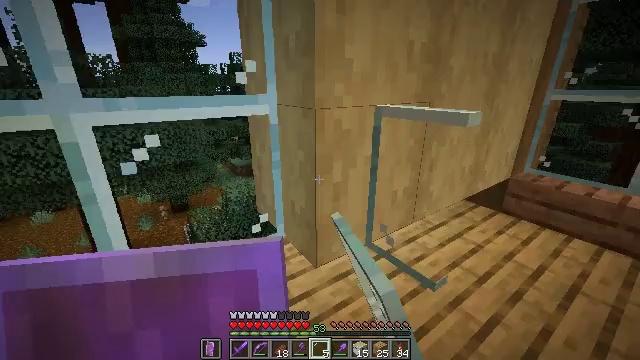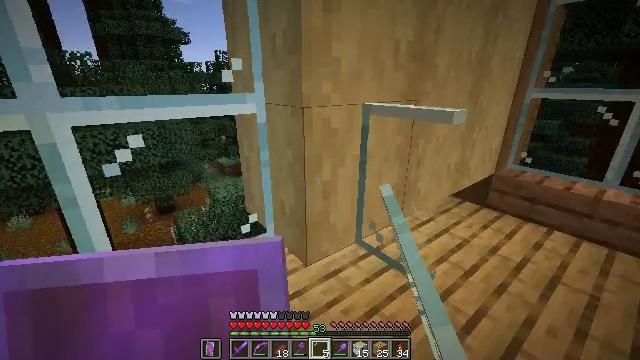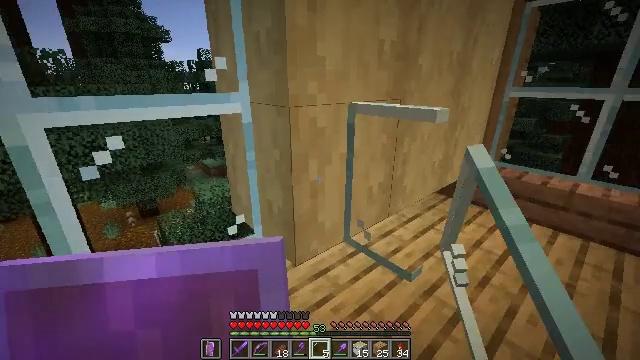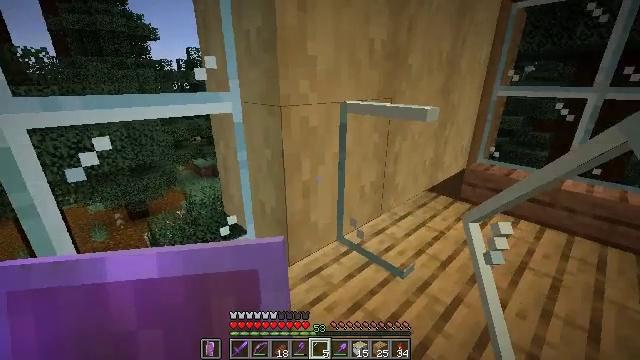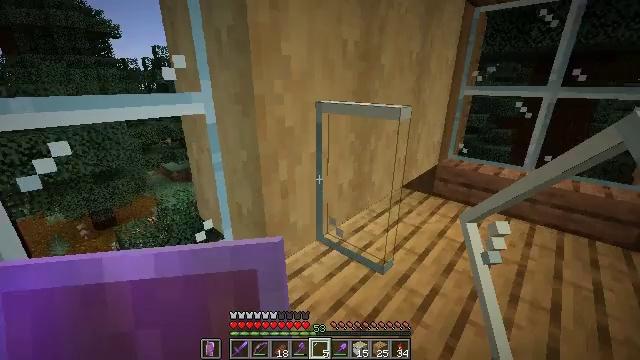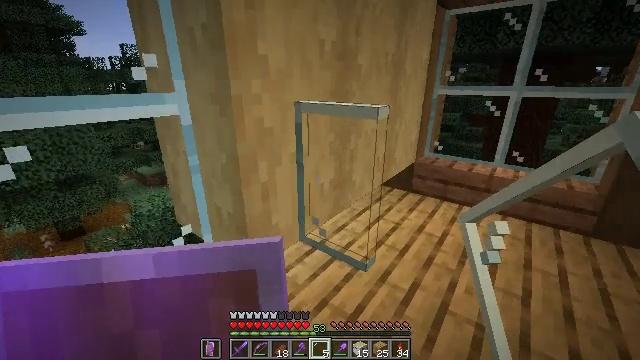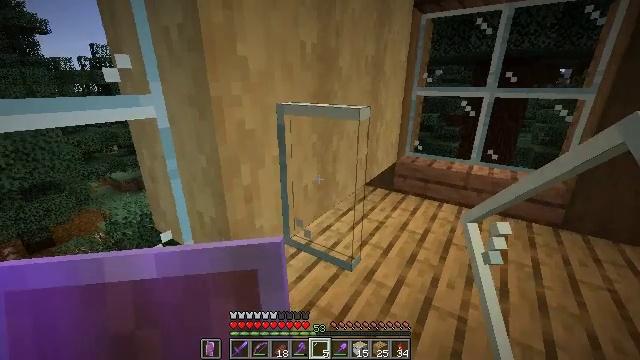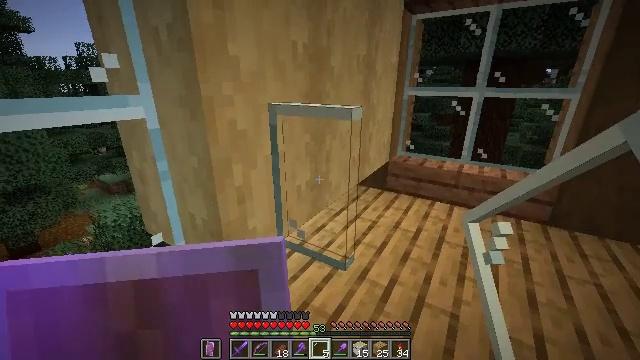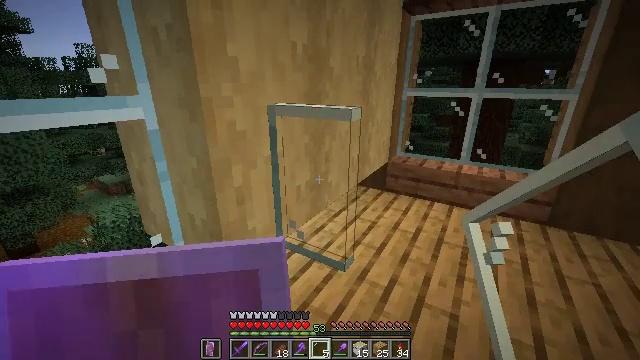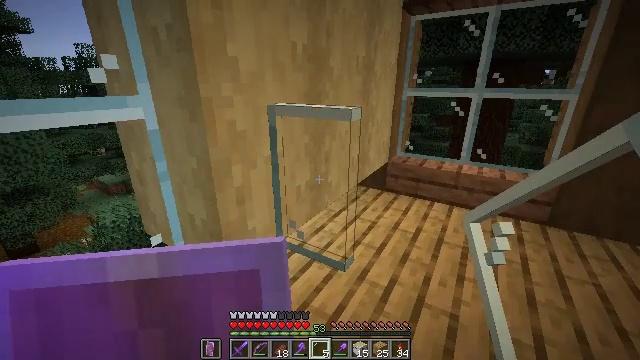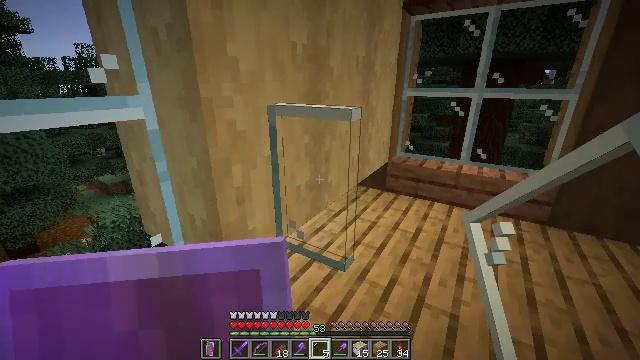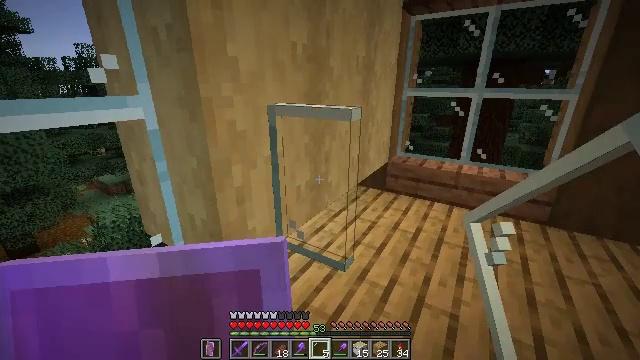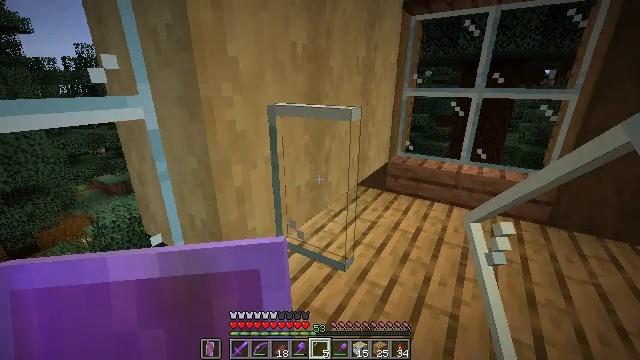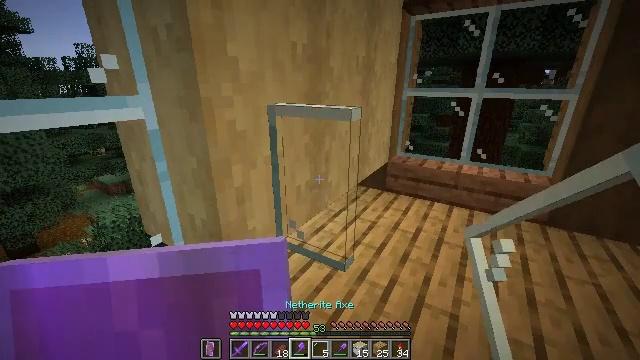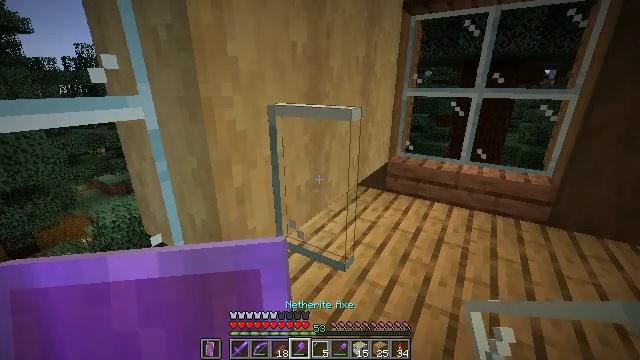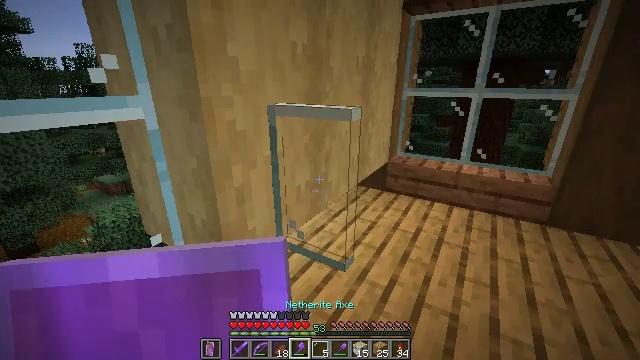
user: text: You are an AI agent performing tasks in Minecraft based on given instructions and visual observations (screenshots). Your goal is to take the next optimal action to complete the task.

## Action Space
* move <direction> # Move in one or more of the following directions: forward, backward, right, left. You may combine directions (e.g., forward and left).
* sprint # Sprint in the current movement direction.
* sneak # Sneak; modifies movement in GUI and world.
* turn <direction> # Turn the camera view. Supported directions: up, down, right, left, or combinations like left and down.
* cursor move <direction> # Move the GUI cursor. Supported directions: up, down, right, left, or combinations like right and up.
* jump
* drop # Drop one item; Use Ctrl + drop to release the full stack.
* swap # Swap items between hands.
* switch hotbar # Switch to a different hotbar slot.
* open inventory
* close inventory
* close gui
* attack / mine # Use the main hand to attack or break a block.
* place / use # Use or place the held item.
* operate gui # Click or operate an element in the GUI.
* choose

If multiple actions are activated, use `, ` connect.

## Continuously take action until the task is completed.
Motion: motion action
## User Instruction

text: Break the glass pane to collect it.
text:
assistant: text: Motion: turn right
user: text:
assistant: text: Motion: turn right
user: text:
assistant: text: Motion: turn right
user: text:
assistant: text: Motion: turn right
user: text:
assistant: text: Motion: turn right
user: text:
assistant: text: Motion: turn right
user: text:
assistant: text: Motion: turn right
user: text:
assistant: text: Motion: no_op
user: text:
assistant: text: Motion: no_op
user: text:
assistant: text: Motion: no_op
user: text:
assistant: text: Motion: no_op
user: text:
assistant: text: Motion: no_op
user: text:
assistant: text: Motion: no_op
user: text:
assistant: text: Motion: no_op
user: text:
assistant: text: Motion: no_op
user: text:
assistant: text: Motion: no_op
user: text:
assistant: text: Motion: no_op
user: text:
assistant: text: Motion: no_op
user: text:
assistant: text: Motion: no_op
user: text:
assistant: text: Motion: no_op
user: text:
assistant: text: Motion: turn right
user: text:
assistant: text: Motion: turn right
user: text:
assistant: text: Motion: no_op
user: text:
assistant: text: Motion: attack / mine
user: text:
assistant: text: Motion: attack / mine
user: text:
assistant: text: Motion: attack / mine
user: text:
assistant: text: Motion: attack / mine
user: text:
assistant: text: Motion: attack / mine
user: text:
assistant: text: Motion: attack / mine
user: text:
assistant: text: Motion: attack / mine